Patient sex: M
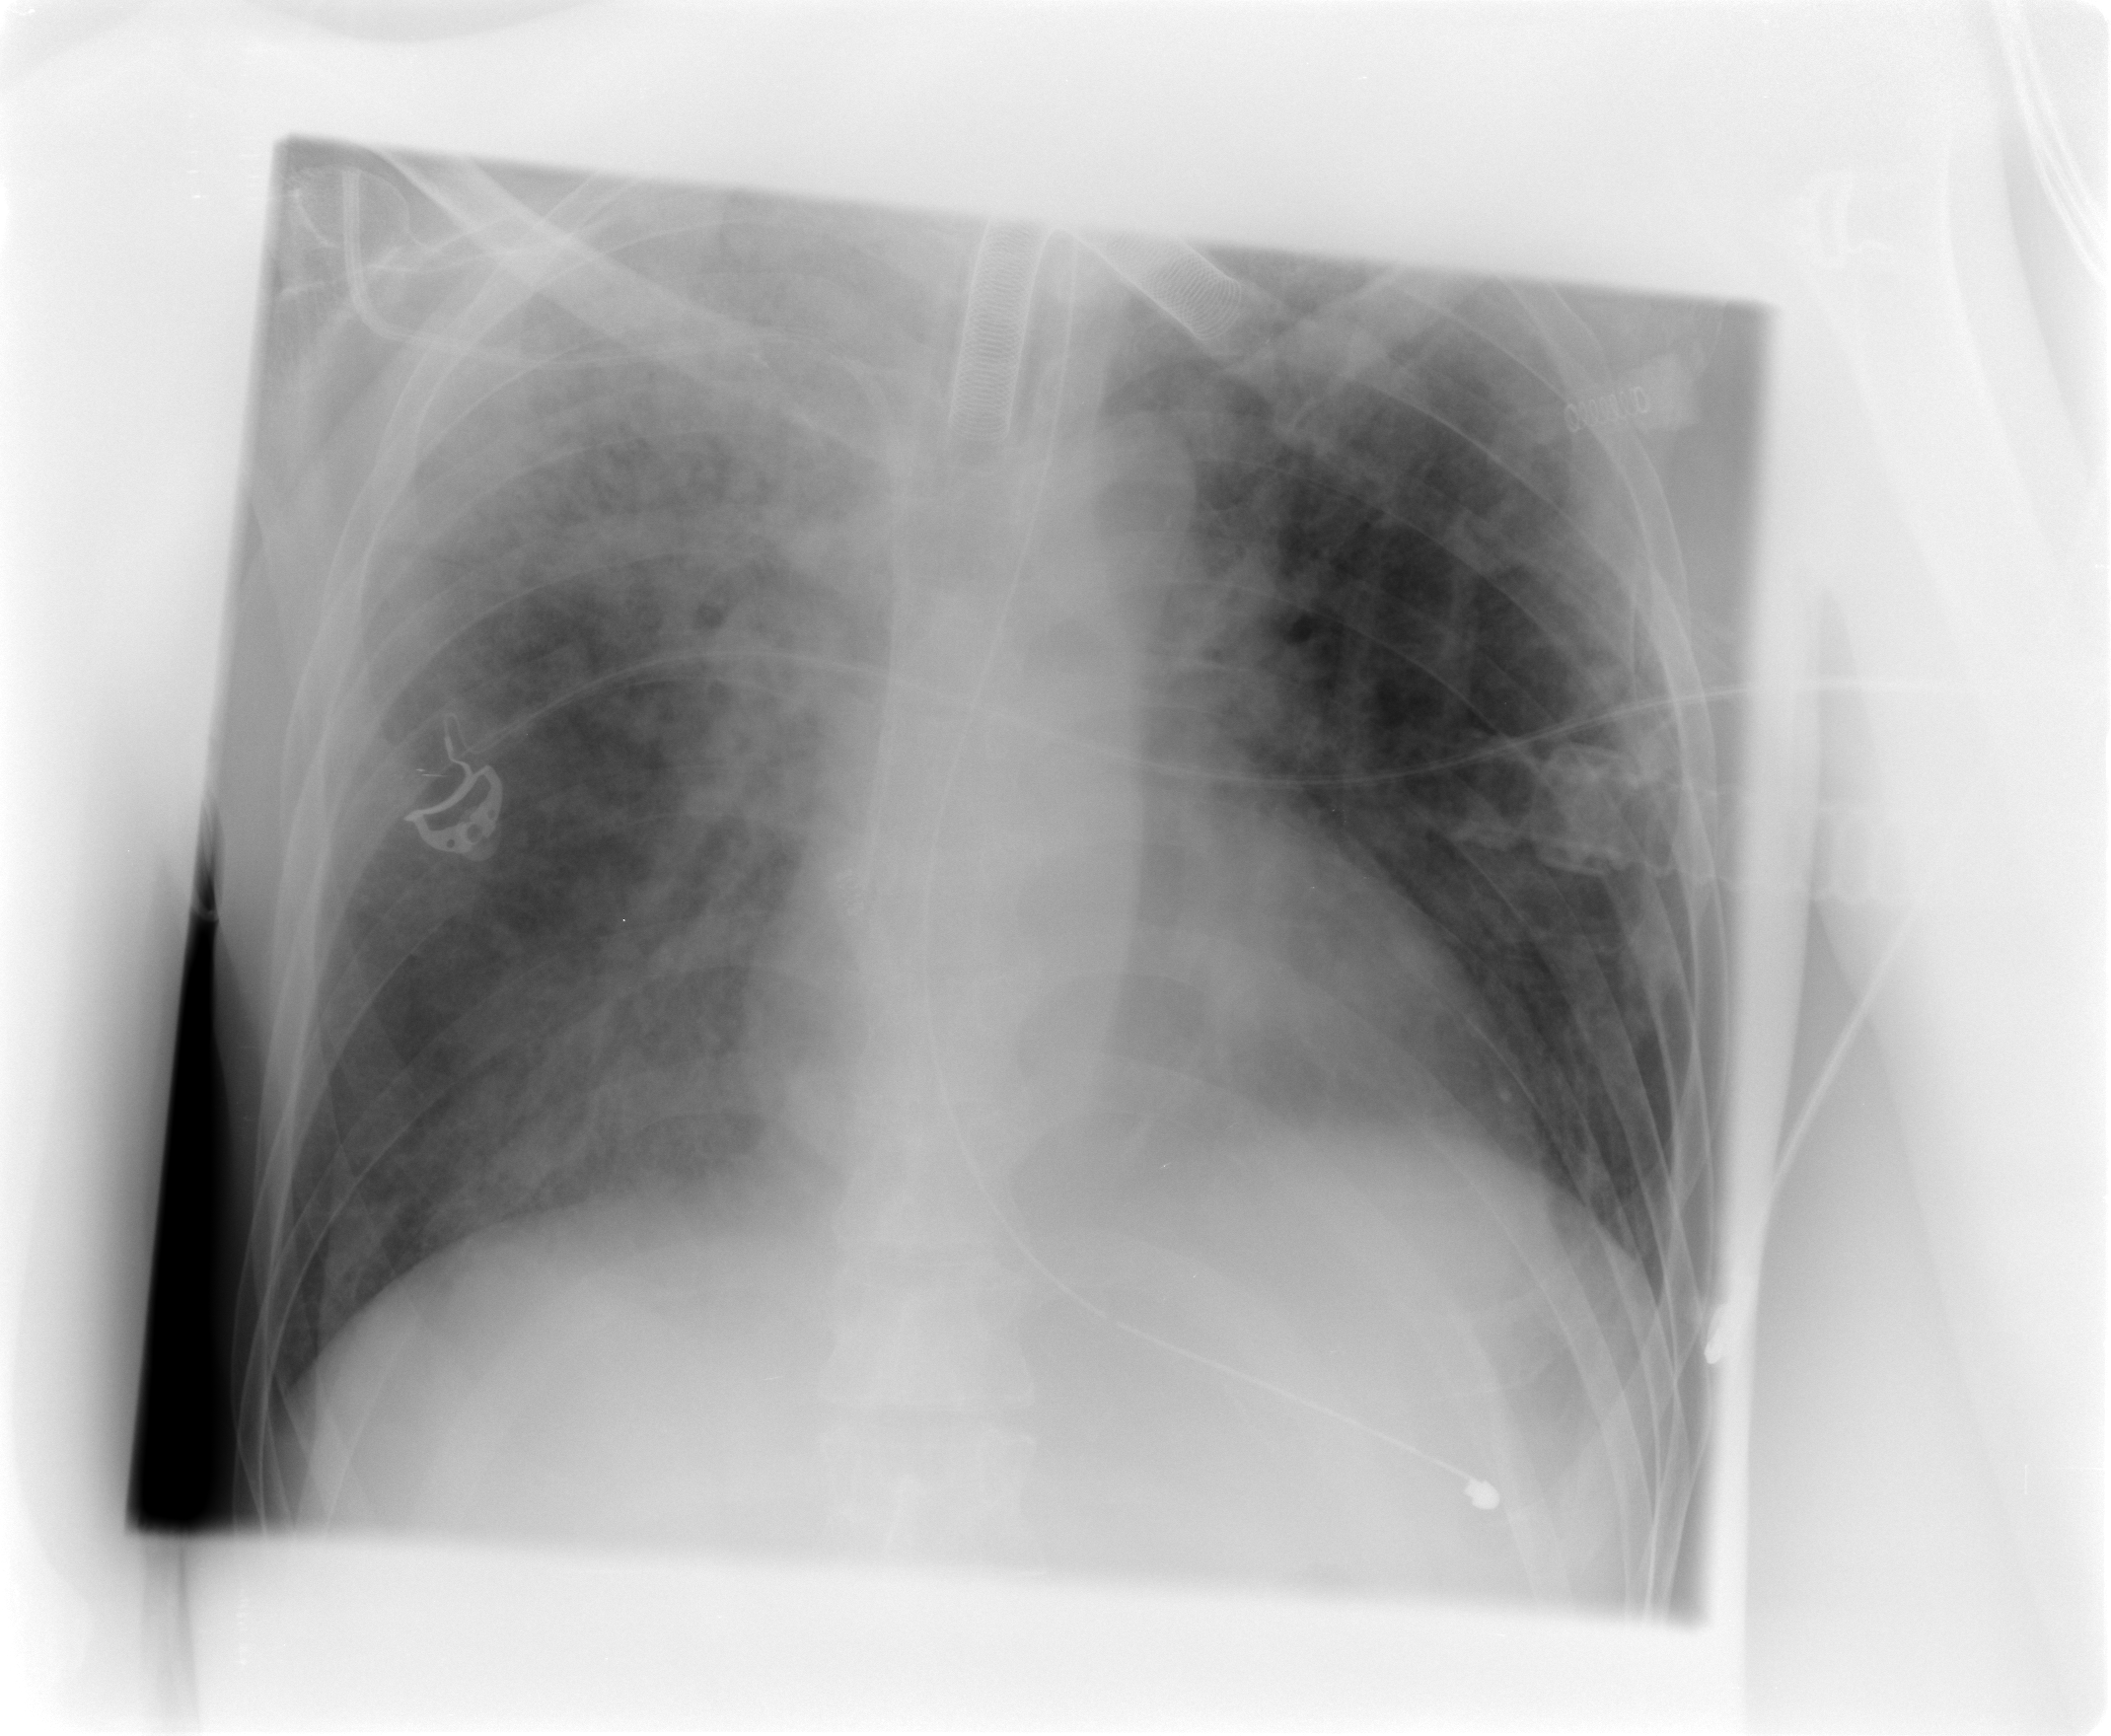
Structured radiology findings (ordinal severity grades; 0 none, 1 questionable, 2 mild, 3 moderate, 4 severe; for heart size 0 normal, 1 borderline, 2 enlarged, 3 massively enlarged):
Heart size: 0
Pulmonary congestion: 2
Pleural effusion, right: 0
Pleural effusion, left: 2
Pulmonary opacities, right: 3
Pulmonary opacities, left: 2
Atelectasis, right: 0
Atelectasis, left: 0